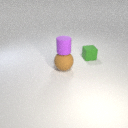
small purple rubber cylinder above large brown rubber sphere